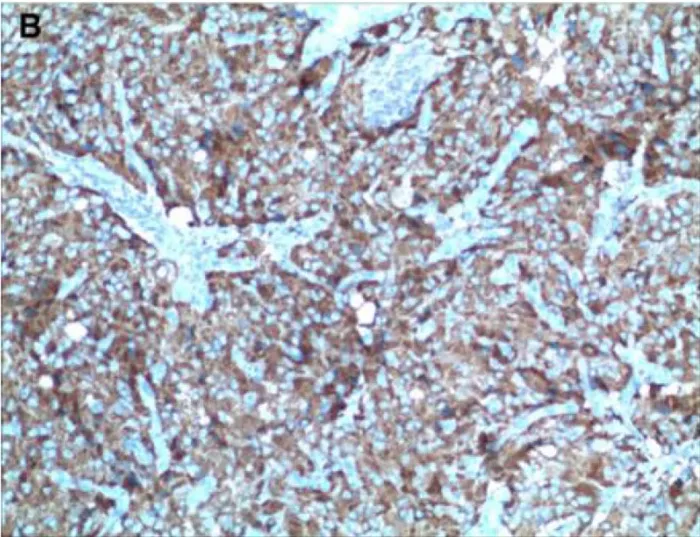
Histologic findings. Immunohistochemical testing shows positive expression of CgA (B).
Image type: pathology (immunostaining)